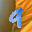
Label: 9